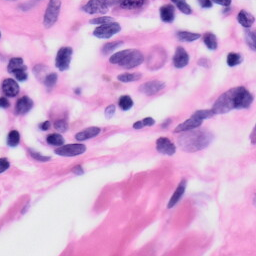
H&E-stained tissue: Skin